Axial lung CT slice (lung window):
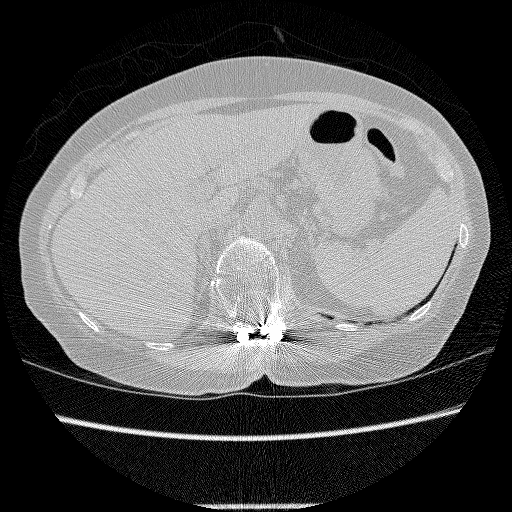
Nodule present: no